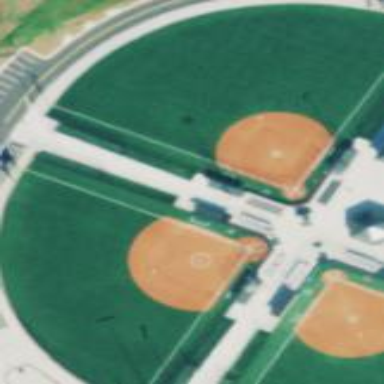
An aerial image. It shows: Baseball pitch for leisure land.